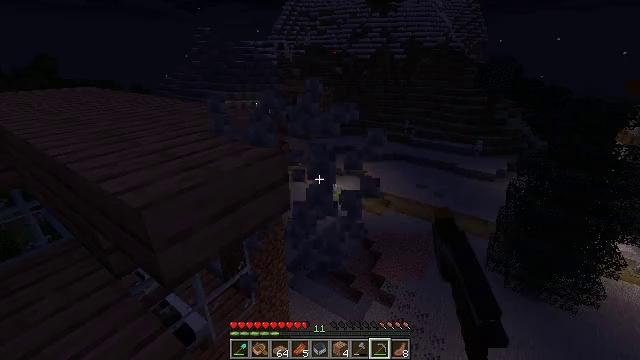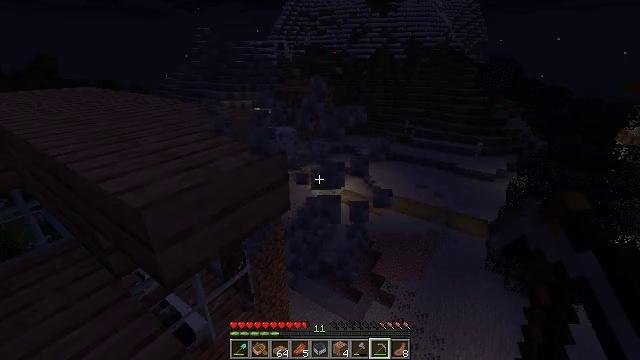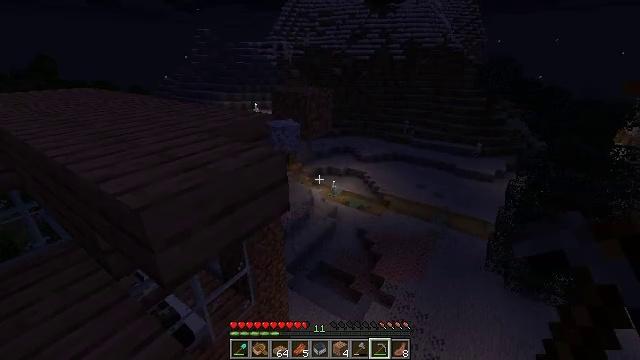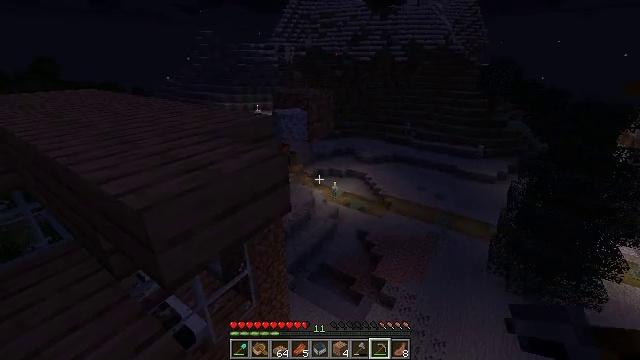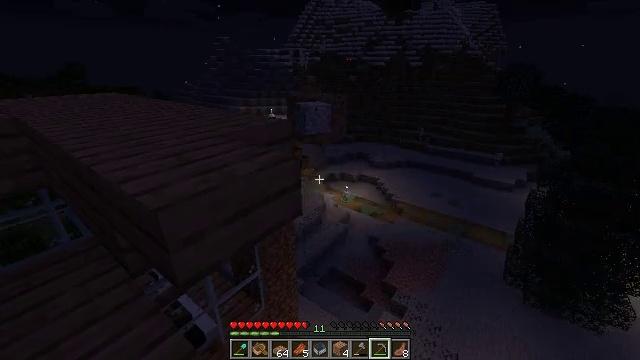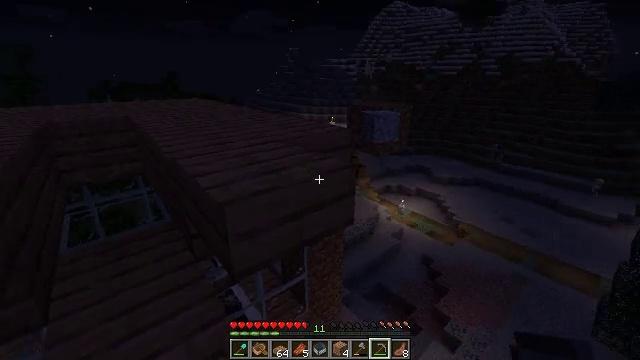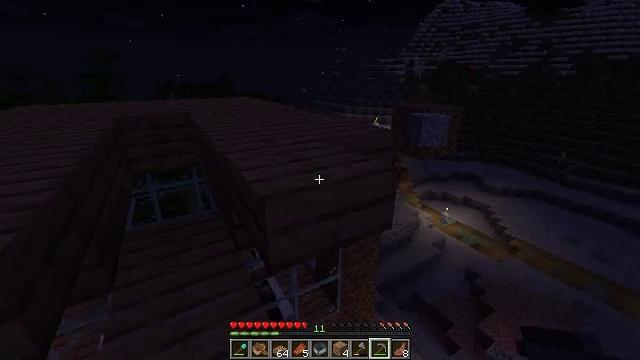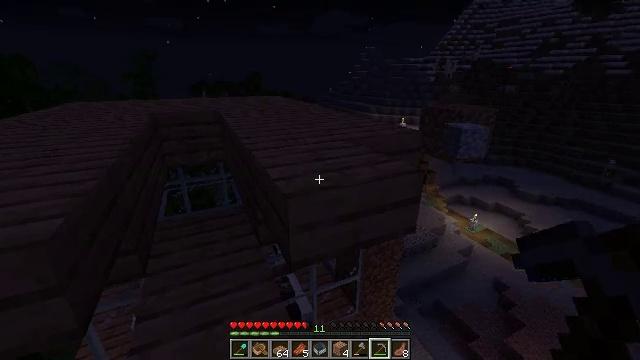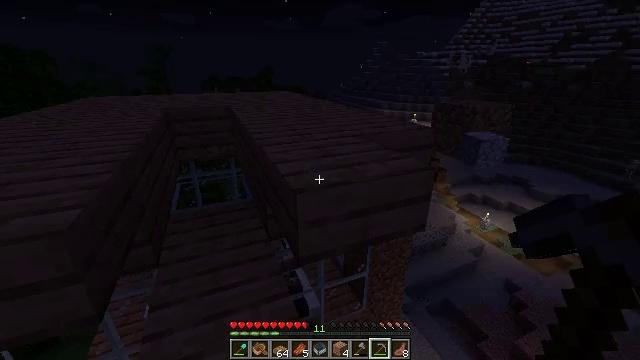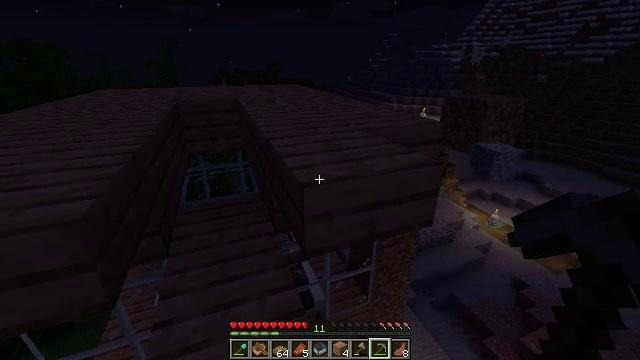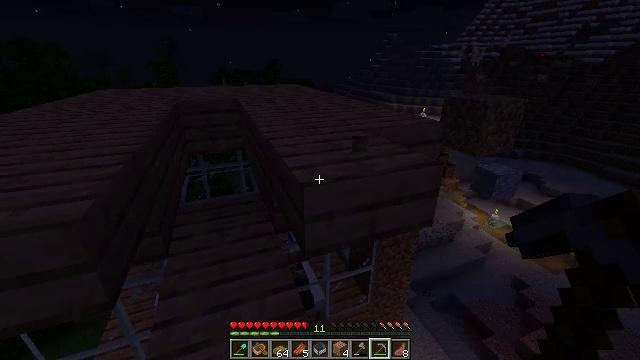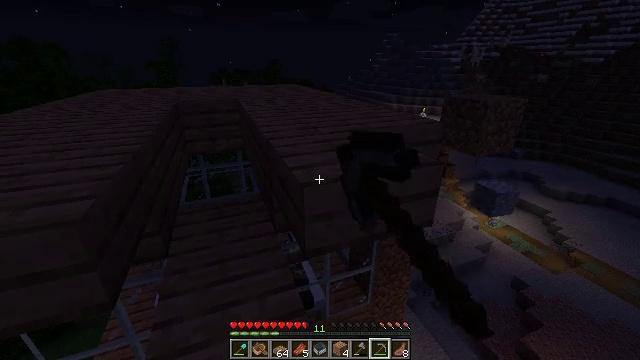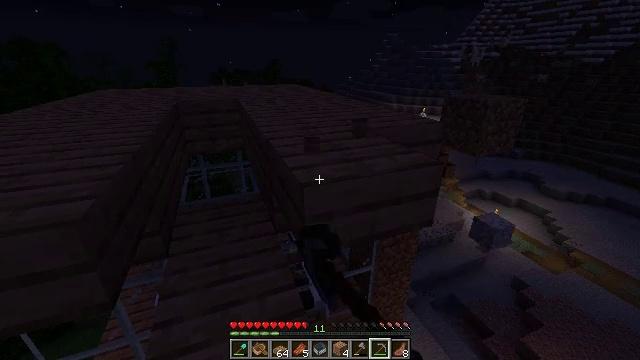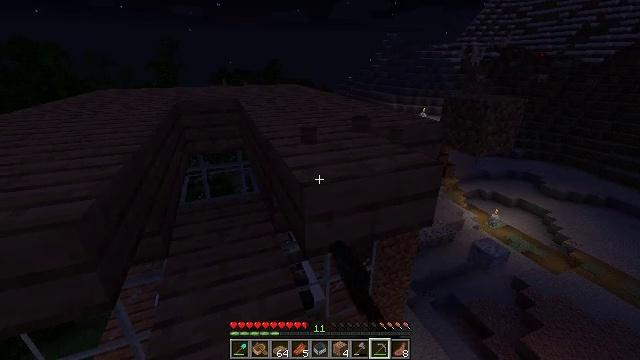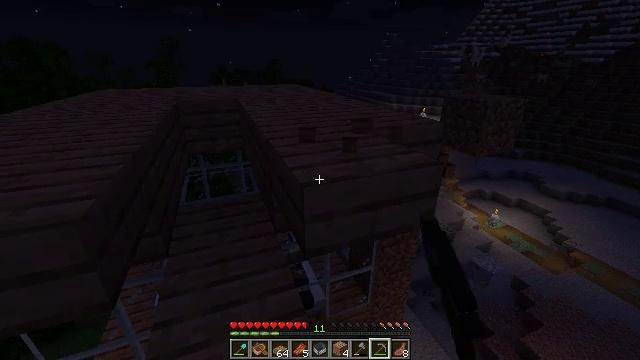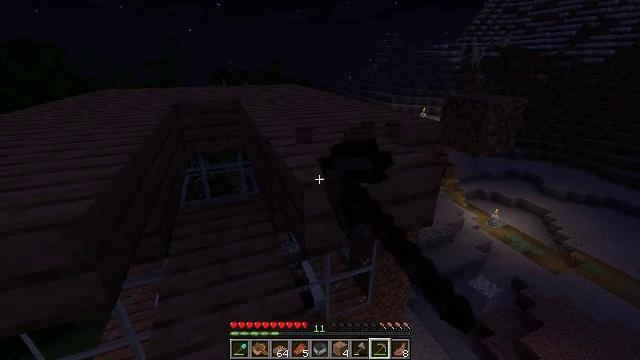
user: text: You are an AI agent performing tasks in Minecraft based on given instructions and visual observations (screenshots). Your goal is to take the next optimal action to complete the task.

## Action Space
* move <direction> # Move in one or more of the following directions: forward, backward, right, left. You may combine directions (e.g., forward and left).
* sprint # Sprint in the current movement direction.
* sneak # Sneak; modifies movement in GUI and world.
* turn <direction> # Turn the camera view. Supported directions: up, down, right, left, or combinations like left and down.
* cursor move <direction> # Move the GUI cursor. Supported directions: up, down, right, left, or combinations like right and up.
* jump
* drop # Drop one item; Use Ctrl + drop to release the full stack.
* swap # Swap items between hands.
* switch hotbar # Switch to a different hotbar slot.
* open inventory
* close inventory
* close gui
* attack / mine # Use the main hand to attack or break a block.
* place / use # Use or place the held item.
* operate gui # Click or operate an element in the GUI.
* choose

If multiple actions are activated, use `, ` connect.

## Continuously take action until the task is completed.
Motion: motion action
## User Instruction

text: Break the jungle slab to collect it.
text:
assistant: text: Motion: attack / mine
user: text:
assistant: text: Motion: attack / mine
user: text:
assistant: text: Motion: no_op
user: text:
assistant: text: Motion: turn left
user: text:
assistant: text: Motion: turn left and up
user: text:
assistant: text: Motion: turn left
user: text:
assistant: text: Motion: turn left
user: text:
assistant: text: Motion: turn left
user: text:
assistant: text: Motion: turn left and down
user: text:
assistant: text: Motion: attack / mine
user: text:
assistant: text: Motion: attack / mine
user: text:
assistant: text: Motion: attack / mine
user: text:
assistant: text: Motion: attack / mine
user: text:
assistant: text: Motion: attack / mine
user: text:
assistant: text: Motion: attack / mine
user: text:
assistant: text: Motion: attack / mine
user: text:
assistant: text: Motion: attack / mine
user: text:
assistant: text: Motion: attack / mine
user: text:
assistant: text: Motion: attack / mine
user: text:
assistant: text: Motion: attack / mine
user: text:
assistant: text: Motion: attack / mine
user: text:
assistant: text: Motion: attack / mine
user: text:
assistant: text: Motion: turn right and down, attack / mine
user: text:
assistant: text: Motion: no_op
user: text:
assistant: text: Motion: no_op
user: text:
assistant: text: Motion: no_op
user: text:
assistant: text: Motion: no_op
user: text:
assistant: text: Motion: no_op
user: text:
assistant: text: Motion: no_op
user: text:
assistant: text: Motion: no_op